Field crop: maize
Growth stage: 1
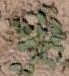
Species: convolvulus